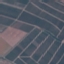
Land use / land cover: PermanentCrop